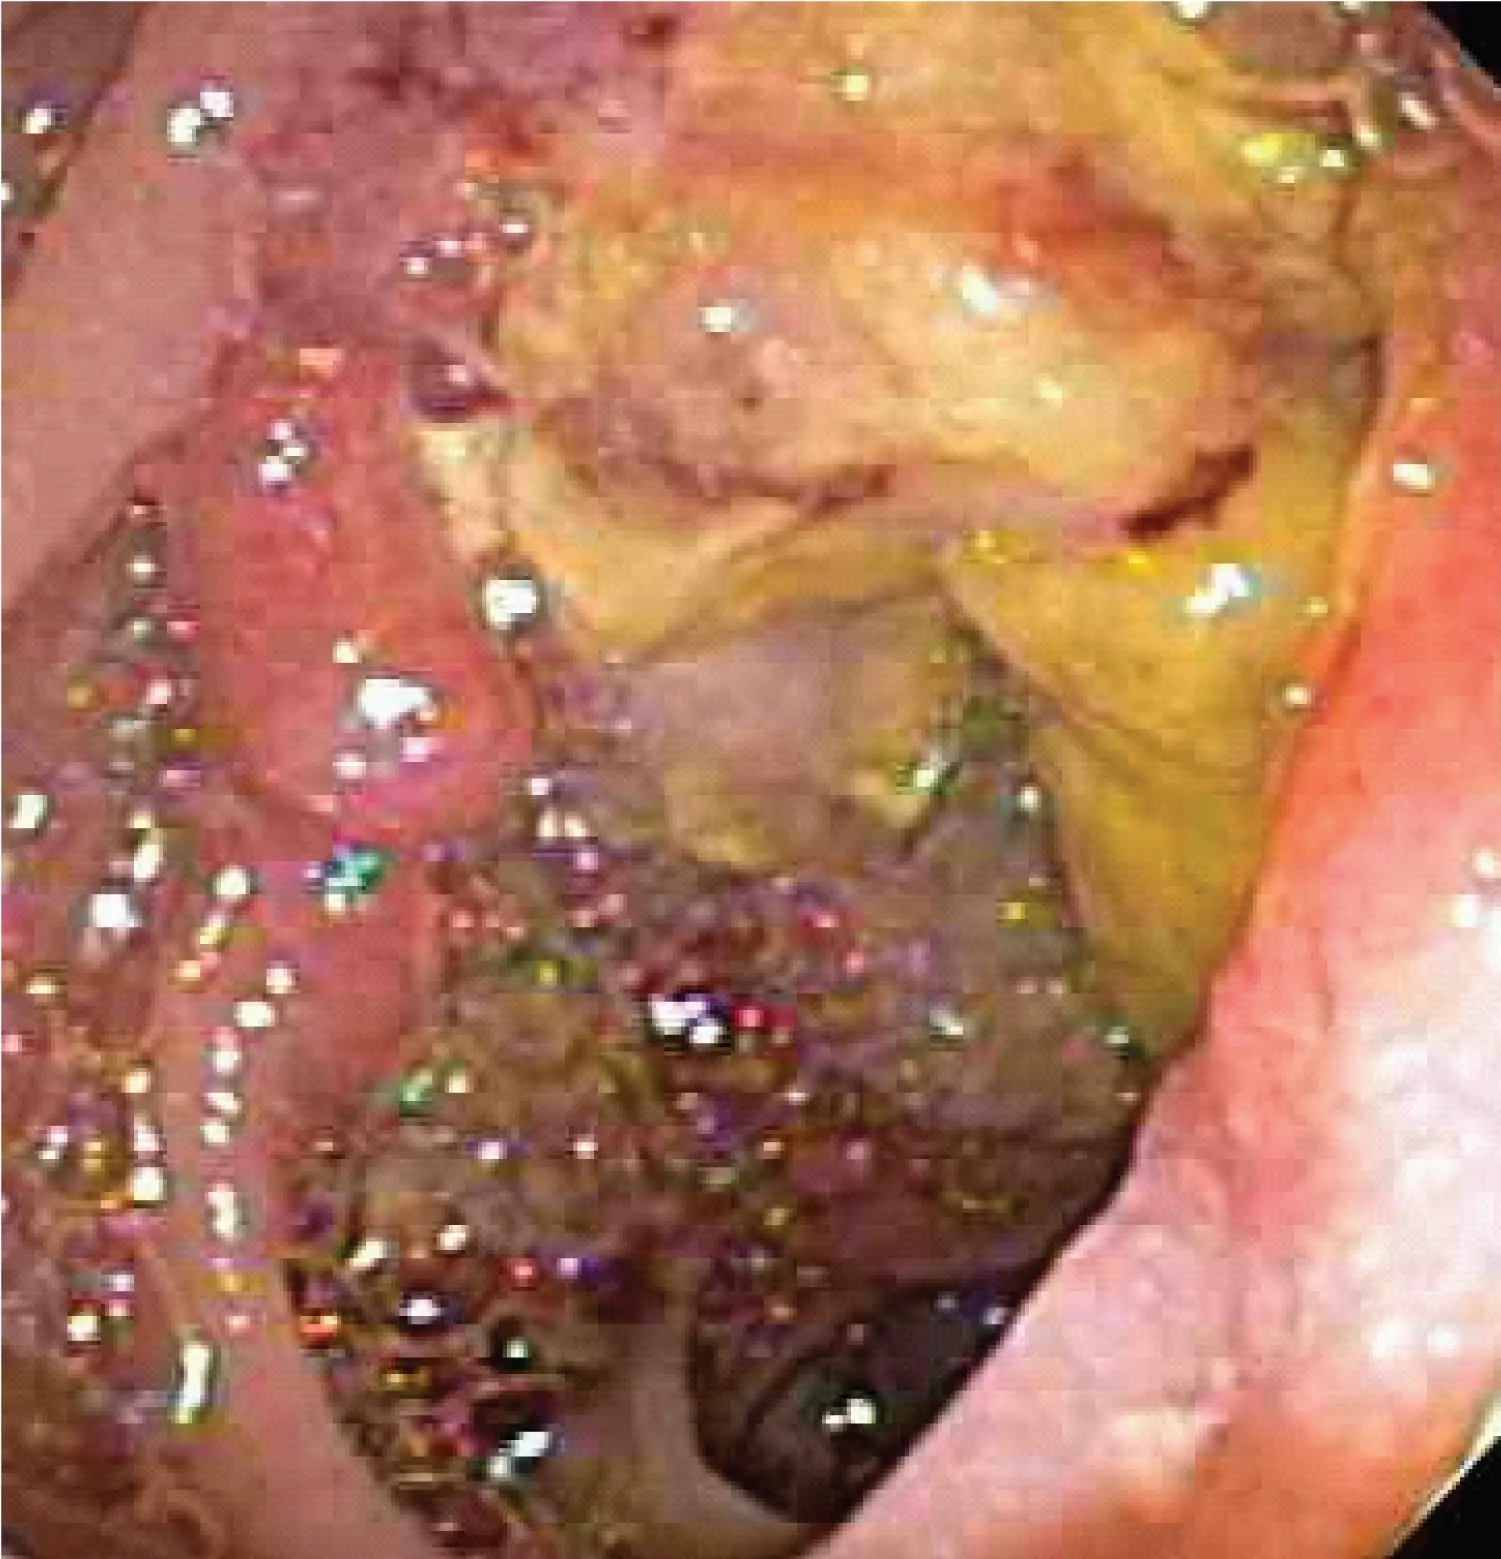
Endoscopic photograph of ulcerated mass in distal duodenum.
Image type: endoscopy (gi_endoscopy)